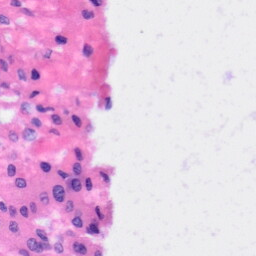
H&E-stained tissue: Liver